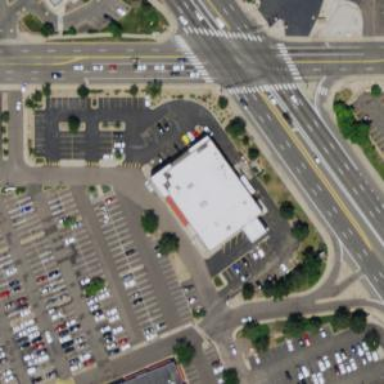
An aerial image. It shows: Retail building housing restaurant.